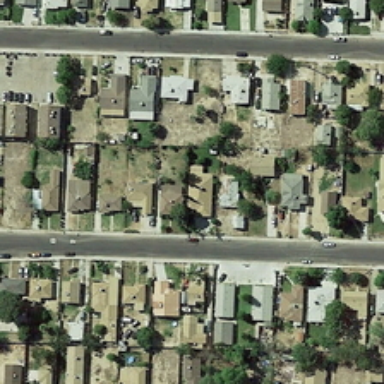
The residential buildings on both sides of the road are neatly arranged .